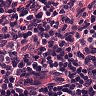
Metastatic tissue present: no